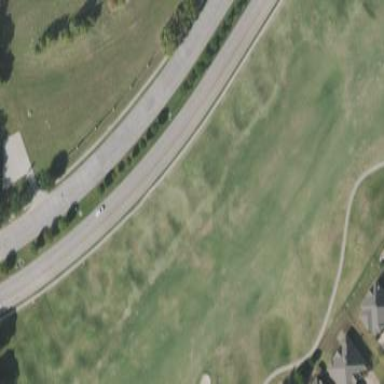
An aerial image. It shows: Golf fairway surrounded by grass.